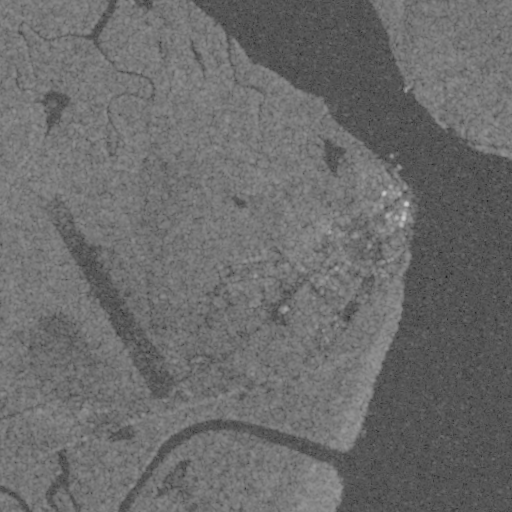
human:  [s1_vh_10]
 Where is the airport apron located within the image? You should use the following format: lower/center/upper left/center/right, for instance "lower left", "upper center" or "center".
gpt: The airport apron is located in the lower left of the image.
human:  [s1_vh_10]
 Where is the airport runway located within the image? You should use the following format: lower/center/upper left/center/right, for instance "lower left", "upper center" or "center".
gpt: The airport runway is located in the lower left of the image.
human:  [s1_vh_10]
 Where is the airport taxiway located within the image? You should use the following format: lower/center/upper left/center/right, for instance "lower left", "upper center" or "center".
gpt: The airport taxiway is located in the lower left of the image.
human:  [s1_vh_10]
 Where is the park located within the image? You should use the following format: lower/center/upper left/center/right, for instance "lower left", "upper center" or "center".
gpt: The park is located in the center right of the image.
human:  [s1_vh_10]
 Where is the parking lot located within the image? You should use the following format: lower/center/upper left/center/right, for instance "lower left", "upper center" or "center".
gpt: The parking lot is located in the lower left of the image.
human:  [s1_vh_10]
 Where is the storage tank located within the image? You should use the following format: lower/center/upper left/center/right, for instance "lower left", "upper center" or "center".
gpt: The storage tank is located in the center right of the image.
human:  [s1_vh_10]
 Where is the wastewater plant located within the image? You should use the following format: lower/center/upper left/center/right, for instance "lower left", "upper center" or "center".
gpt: The wastewater plant is located in the center of the image.
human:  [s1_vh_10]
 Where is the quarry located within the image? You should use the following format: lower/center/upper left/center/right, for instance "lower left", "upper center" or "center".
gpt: There is no quarry in the image.

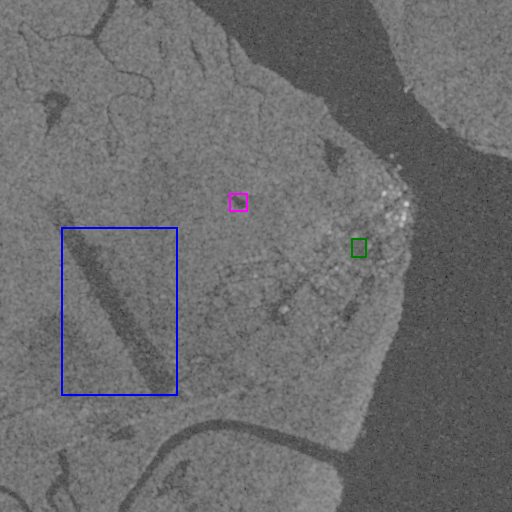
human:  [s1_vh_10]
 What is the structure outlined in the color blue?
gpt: The structure outlined in blue is an airport.
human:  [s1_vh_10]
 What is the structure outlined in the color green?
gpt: The structure outlined in green is a park.
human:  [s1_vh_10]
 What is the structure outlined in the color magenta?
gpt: The structure outlined in magenta is a wastewater plant.
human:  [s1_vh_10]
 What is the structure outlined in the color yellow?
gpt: There is no yellow outline.